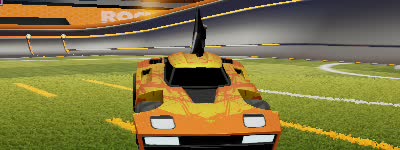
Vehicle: breakout